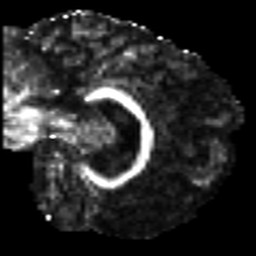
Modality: FA
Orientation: sagittal
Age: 34
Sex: male
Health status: healthy
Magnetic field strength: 3 T
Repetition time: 8.4 s
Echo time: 0.0926 s